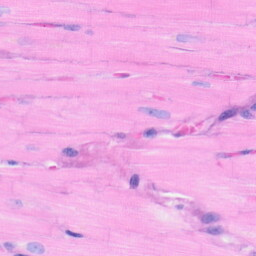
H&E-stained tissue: Heart